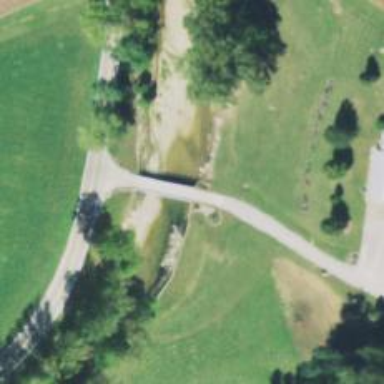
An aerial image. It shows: Service road that includes bridge.